Field crop: tomato
Growth stage: 1
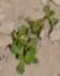
Species: portulaca